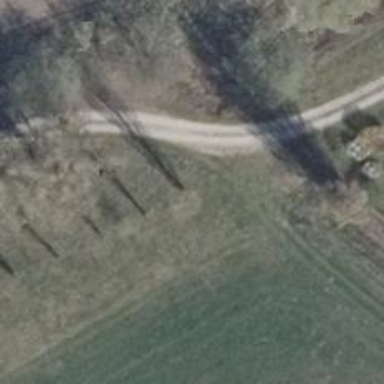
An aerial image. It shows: Row of trees in natural setting.